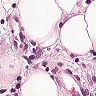
Metastatic tissue present: yes